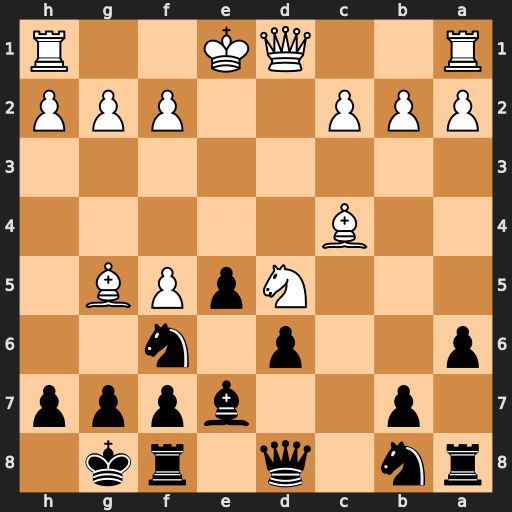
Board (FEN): rn1q1rk1/1p2bppp/p2p1n2/3NpPB1/2B5/8/PPP2PPP/R2QK2R
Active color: b
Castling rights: KQ
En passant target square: -
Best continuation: Nxd5 Qxd5 Bxg5